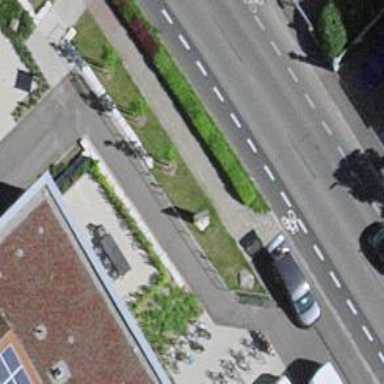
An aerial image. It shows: Bicycle parking area with stands available.